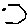
Label: hexagon